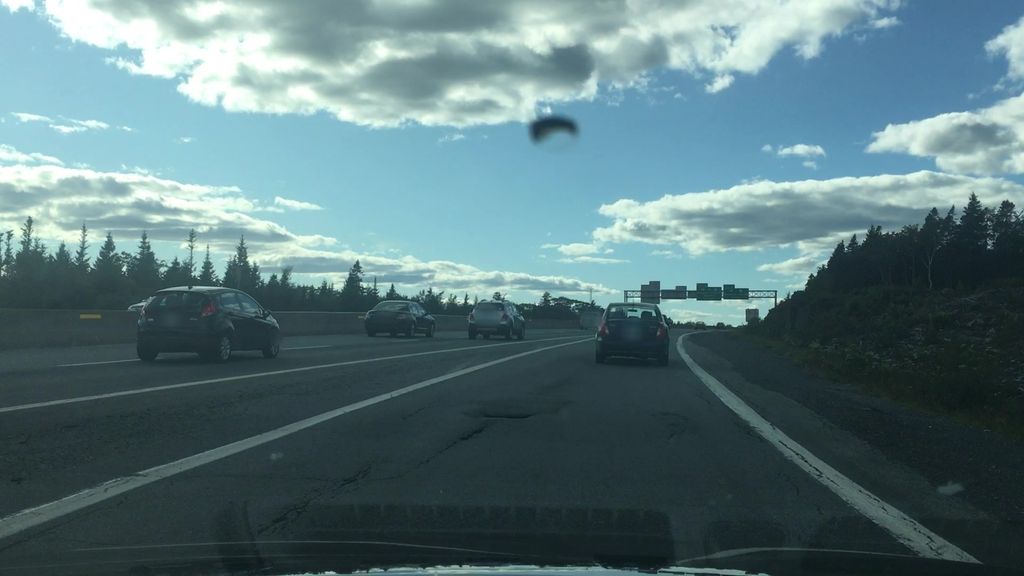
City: halifax